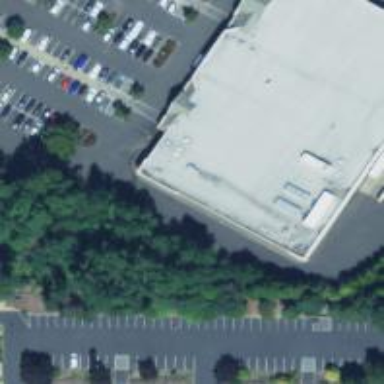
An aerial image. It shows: Supermarket building.